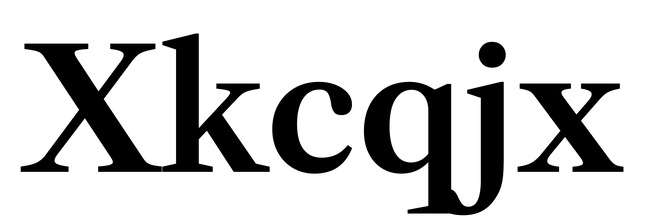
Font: LibreCaslonText_SemiBold